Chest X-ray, AP view. Patient: 27 years old, sex F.
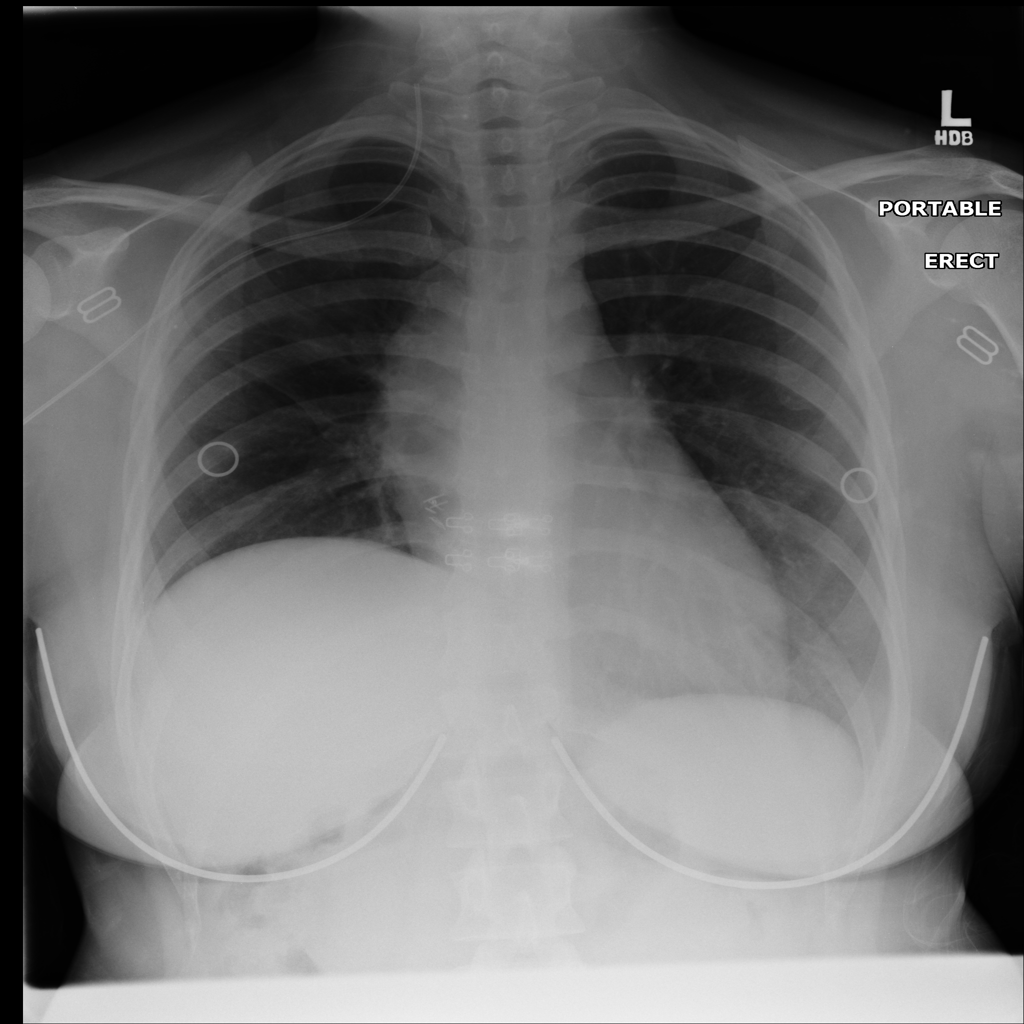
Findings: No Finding